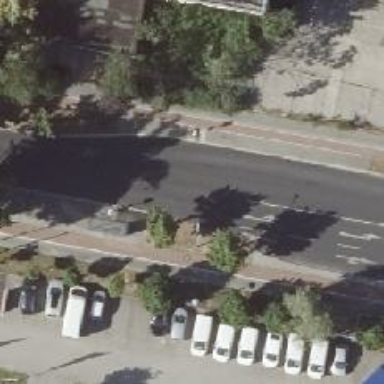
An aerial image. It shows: Public transport stop position.